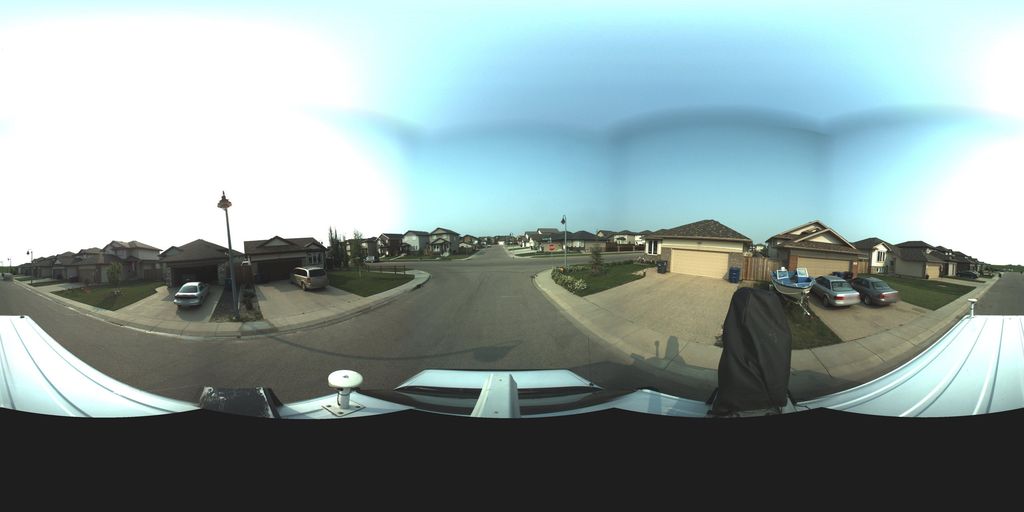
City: saskatoon